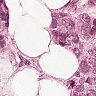
Metastatic tissue present: yes